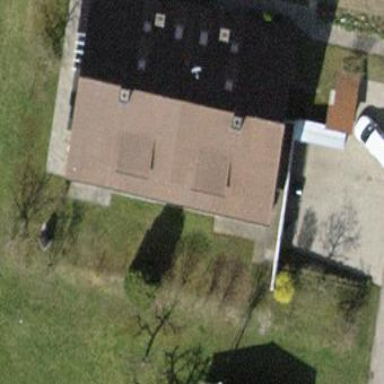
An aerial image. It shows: Semidetached house with gabled roof.